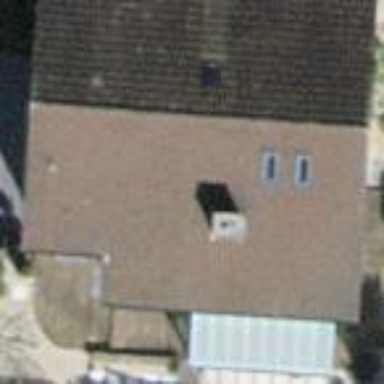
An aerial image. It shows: Building with tile roof.